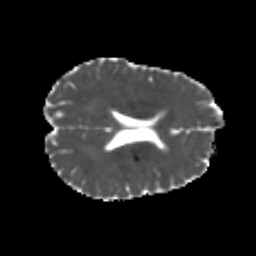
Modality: MD
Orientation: axial
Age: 22
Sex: male
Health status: healthy
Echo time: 0.074 s